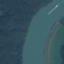
Land use / land cover class: River